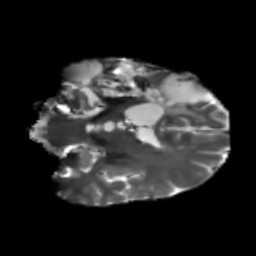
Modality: T2w
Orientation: coronal
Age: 46
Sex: male
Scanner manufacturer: siemens
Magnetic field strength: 3 T
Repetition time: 5.25 s
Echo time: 0.08 s